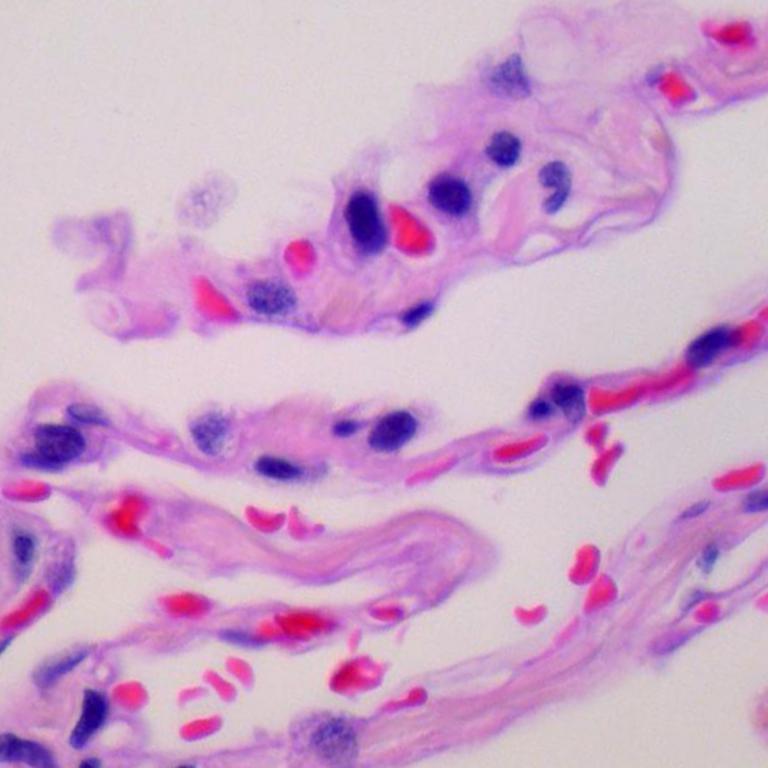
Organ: lung
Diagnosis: benign